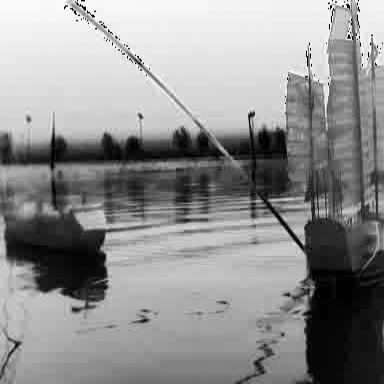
There are two objects shown in the infrared image, including a container_ship, and a sailboat.